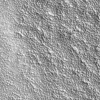
Atmospheric dust classification: not_dusty